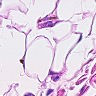
Metastatic tissue present: no